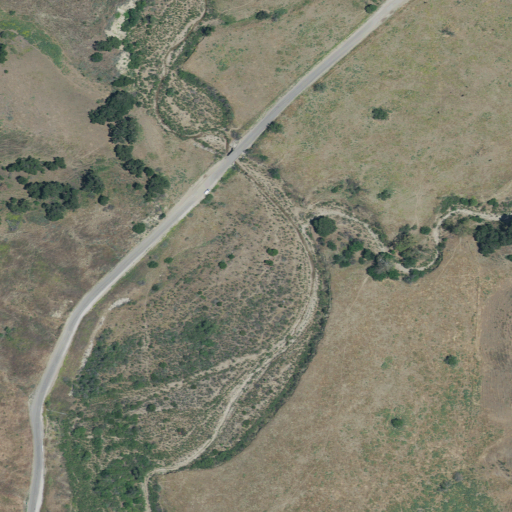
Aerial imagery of valley in California named Leon Canyon containing grassland, shrub, open development, herbaceous wetlands, woody wetlands, and evergreen forest